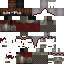
A male skeleton skin with dark skin, wearing brown long hair dressed in a red armor chest and brown pants, featuring a closed mouth.